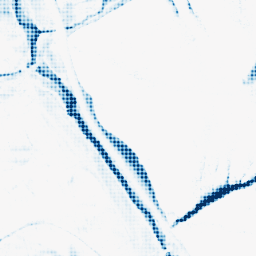
Category: morphological
Decomposition family: morphological_rect
Decomposition parameters: operation: closing
width: 20
height: 10
Upsampling method: sinc_blackman
Upsampling parameters: scale: 8
kernel_size: 8
Upsampling scale: 8